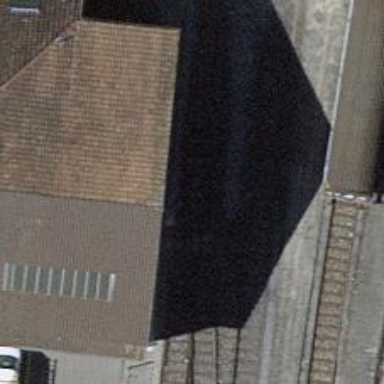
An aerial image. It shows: Railway yard with one track in service.